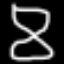
Label: hourglass